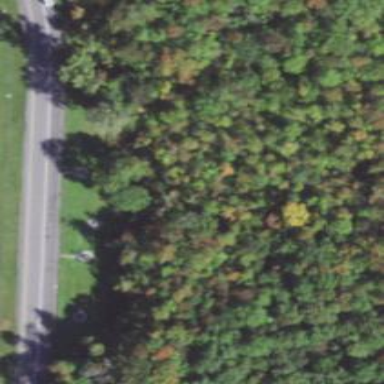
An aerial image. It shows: Rest area on the road.